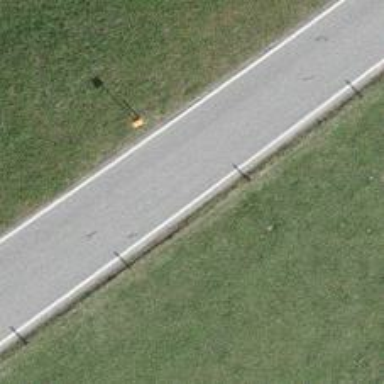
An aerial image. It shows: Tertiary road.